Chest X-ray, AP view. Patient: 46 years old, sex F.
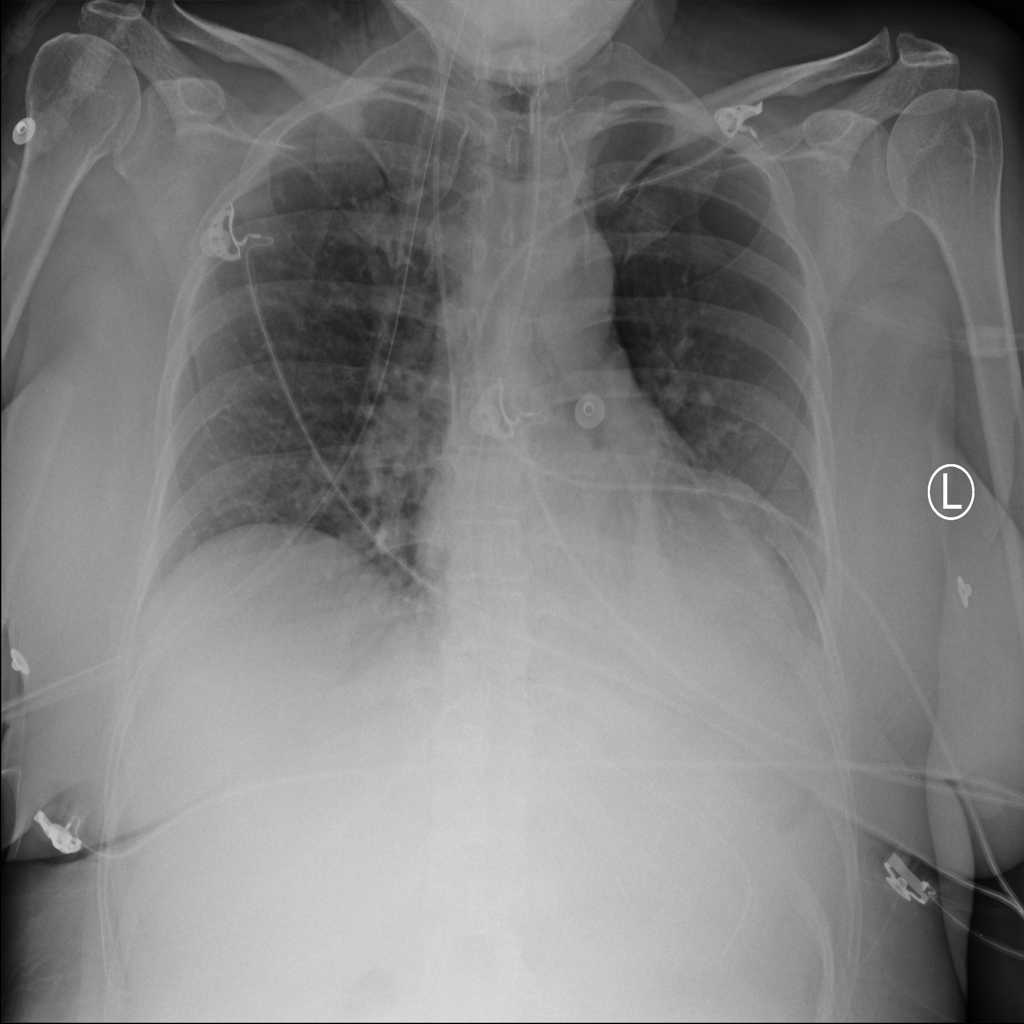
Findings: Atelectasis, Infiltration, Pneumothorax